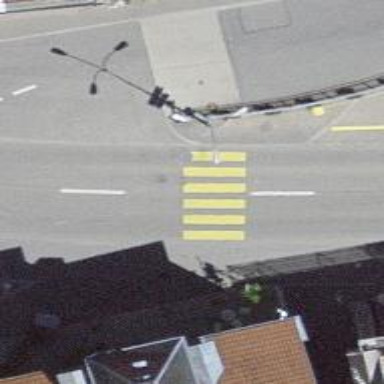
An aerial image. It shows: Zebra crossing on the road.